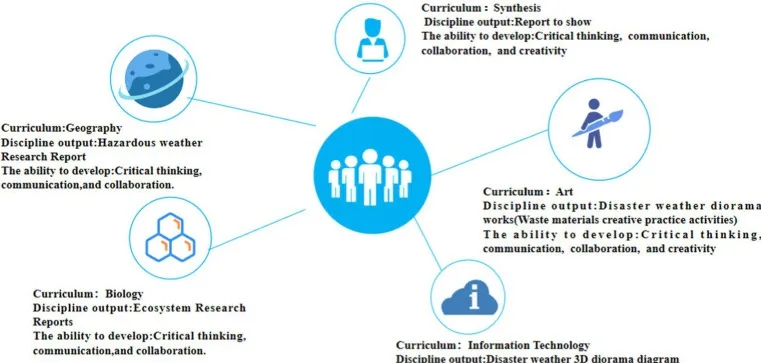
A framework for designing interdisciplinary thematic learning activities oriented to 4C skills.
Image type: chart (chart)